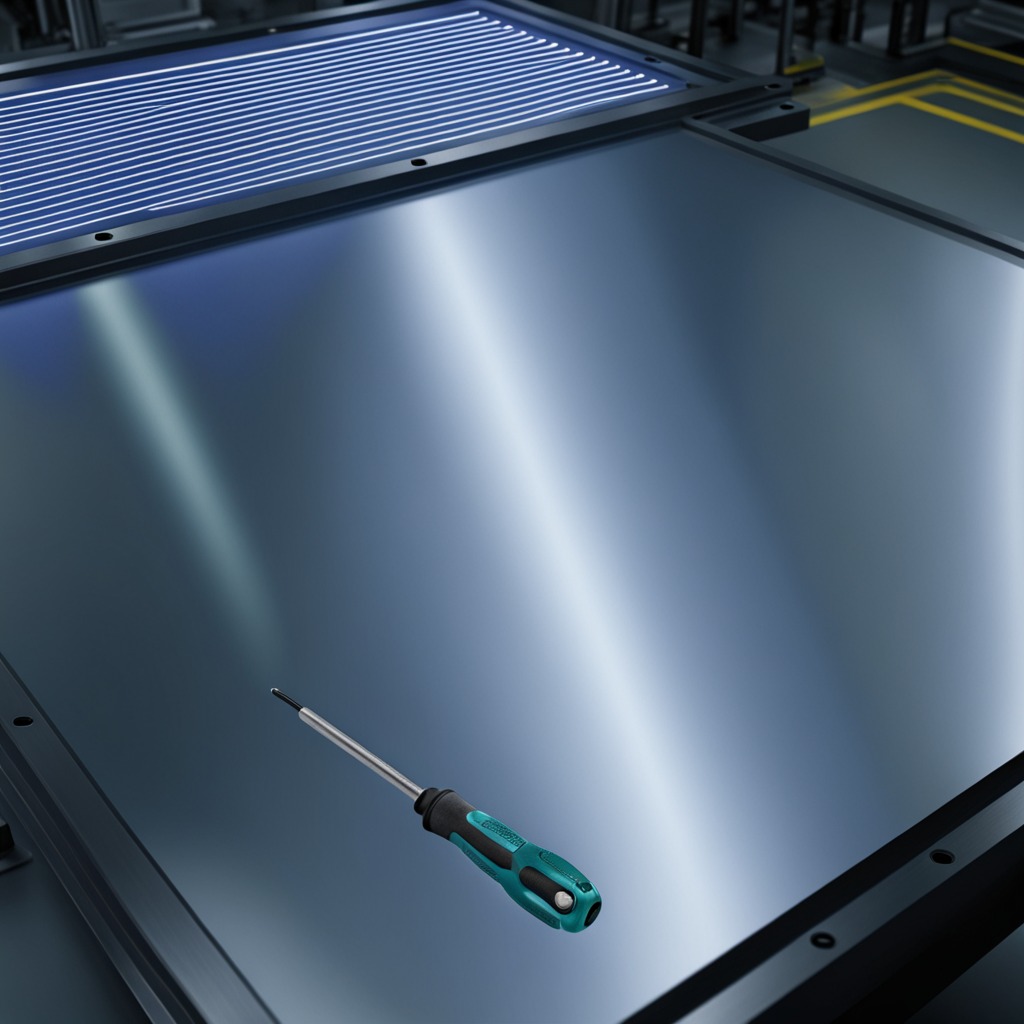
A screwdriver is lying on a metal table in a machine shop under fluorescent lights.